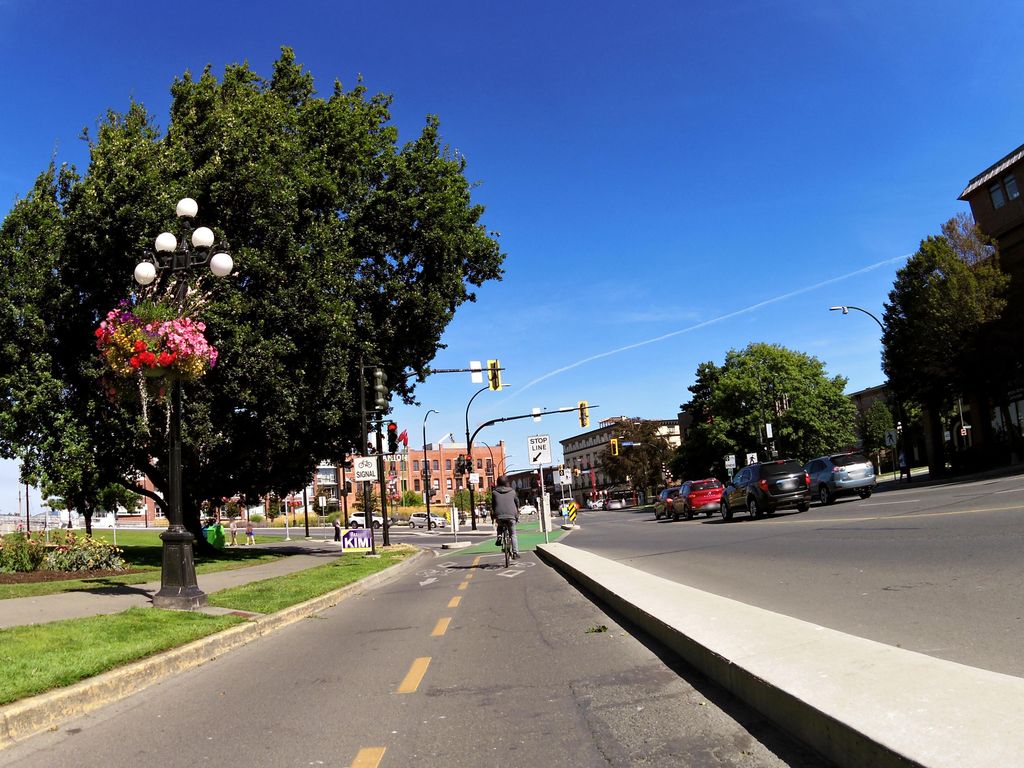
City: victoria